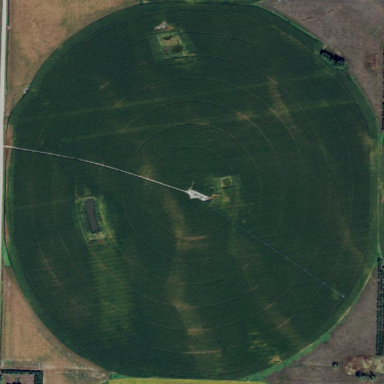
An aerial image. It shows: Farmland with pivot irrigation system.